Question: I am trying to place my navbar on top of my Jumbotron cover (i'm using Bootstrap CSS), but i just can't get it (the navbar) to be placed on top of the Jumbotron, with a transparent background.
Help would be appreciated :-)
Following is my HTML code:
'''
<nav class="navbar navbar-expand-md navbar-light">
<div class="navbar-collapse collapse w-100 order-1 order-md-0 dual-collapse2">
<ul class="navbar-nav mr-auto">
<li class="nav-item active">
<a class="nav-link" href="/home.php">Item 1</a></a>
</li>
<li class="nav-item">
<a class="nav-link" href="">Item 2</a>
</li>
</ul>
</div>
<div class="mx-auto order-0">
<a class="navbar-brand mx-auto" href="/home.php">
<img src="/images/logo.svgs" height="35" alt="">Logo
</a>
</div>
<div class="navbar-collapse collapse w-100 order-3 dual-collapse2">
<ul class="navbar-nav ml-auto">
<li class="nav-item">
<a class="nav-link" href="#">Page 1</a>
</li>
<li class="nav-item">
<a class="nav-link" href="#">Page 2</a>
</li>
<li class="nav-item">
<a class="nav-link" href="#">Page 3</a>
</li>
</ul>
</div>
</nav>
<section class="cover jumbotron jumbotron-fluid" id="cover">
<div class="container-fluid">
<div class="row">
<div class="cover-text col-5">
<h1 class="display-4">LOREM IPSUM TITLE</h1>
<p class="lead">
Lorem ipsum dolor sit amet, consectetur adipiscing elit. Fusce
convallis pellentesque metus id lacinia.
</p>
</div>
<div class="col-1">
</div>
<div class="col-6">
<div class="card">
<div class="card-body">
<h5 class="card-title">Card title</h5>
<h6 class="card-subtitle mb-2 text-muted">Card subtitle</h6>
<p class="card-text">
Some quick example text to build on the card title and make up
the bulk of the card's content.
</p>
<a href="#" class="card-link">Card link</a>
</div>
</div>
</div>
</div>
</div>
</section>
'''
and following is picture of how it looks:

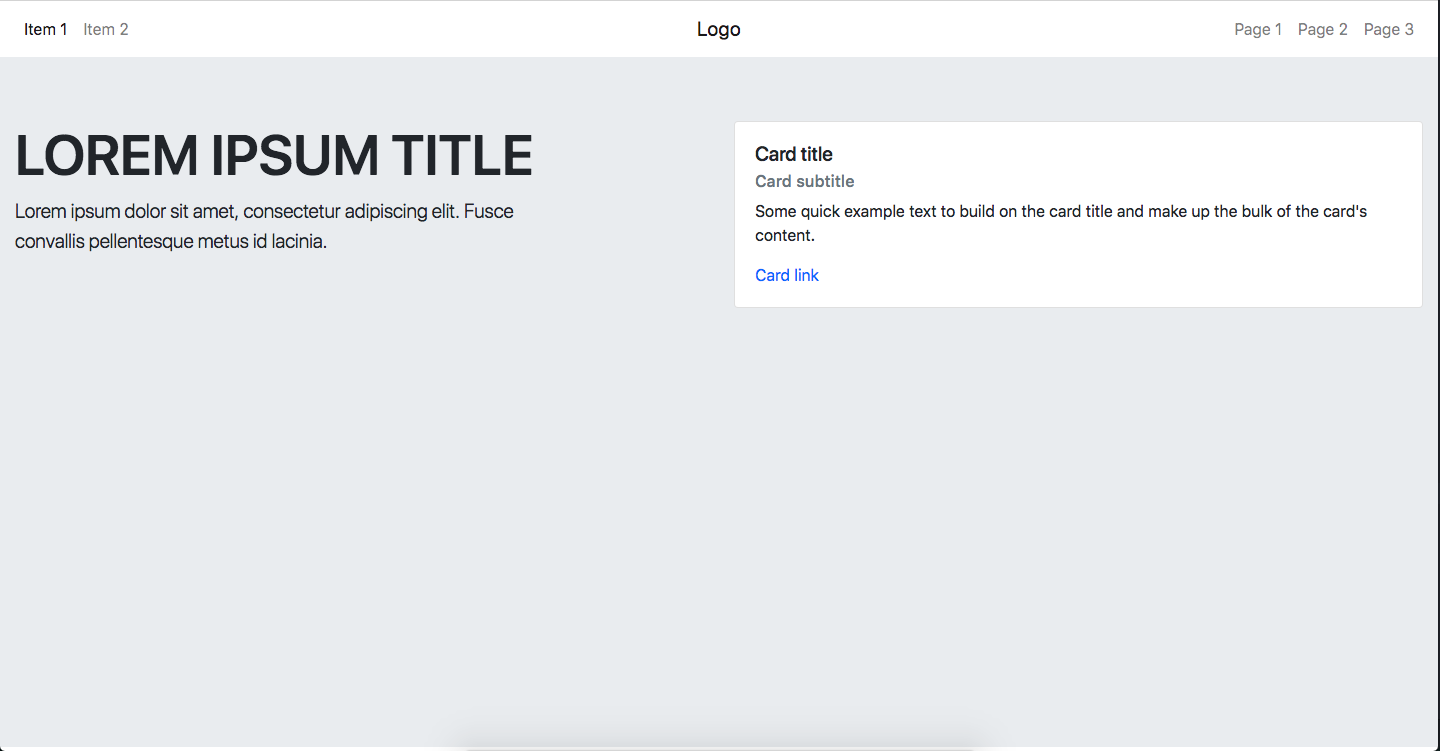
Answer: Use the 'fixed-top' Navbar as <URL>...
'''
<nav class="navbar navbar-expand-md navbar-light fixed-top">
<div class="navbar-collapse collapse w-100 order-1 order-md-0 dual-collapse2">
<ul class="navbar-nav mr-auto">
<li class="nav-item active">
<a class="nav-link" href="/home.php">Item 1</a>
</li>
<li class="nav-item">
<a class="nav-link" href="">Item 2</a>
</li>
</ul>
</div>
<div class="mx-auto order-0">
<a class="navbar-brand mx-auto" href="/home.php">
<img src="/images/logo.svgs" height="35" alt="">Logo
</a>
</div>
<div class="navbar-collapse collapse w-100 order-3 dual-collapse2">
<ul class="navbar-nav ml-auto">
<li class="nav-item">
<a class="nav-link" href="#">Page 1</a>
</li>
<li class="nav-item">
<a class="nav-link" href="#">Page 2</a>
</li>
<li class="nav-item">
<a class="nav-link" href="#">Page 3</a>
</li>
</ul>
</div>
</nav>
<section class="cover jumbotron jumbotron-fluid" id="cover">
<div class="container-fluid">
<div class="row">
<div class="cover-text col-5">
<h1 class="display-4">LOREM IPSUM TITLE</h1>
<p class="lead">
Lorem ipsum dolor sit amet, consectetur adipiscing elit. Fusce convallis pellentesque metus id lacinia.
</p>
</div>
<div class="col-1">
</div>
<div class="col-6">
<div class="card">
<div class="card-body">
<h5 class="card-title">Card title</h5>
<h6 class="card-subtitle mb-2 text-muted">Card subtitle</h6>
<p class="card-text">
Some quick example text to build on the card title and make up the bulk of the card's content.
</p>
<a href="#" class="card-link">Card link</a>
</div>
</div>
</div>
</div>
</div>
</section>
'''
<URL>